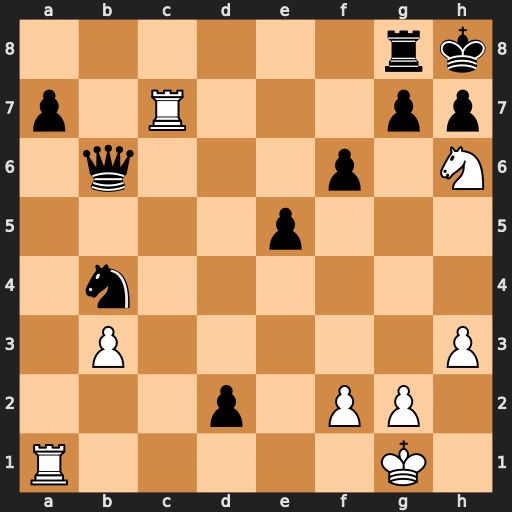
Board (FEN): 6rk/p1R3pp/1q3p1N/4p3/1n6/1P5P/3p1PP1/R5K1
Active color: w
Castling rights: -
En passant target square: -
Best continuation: Nf7#